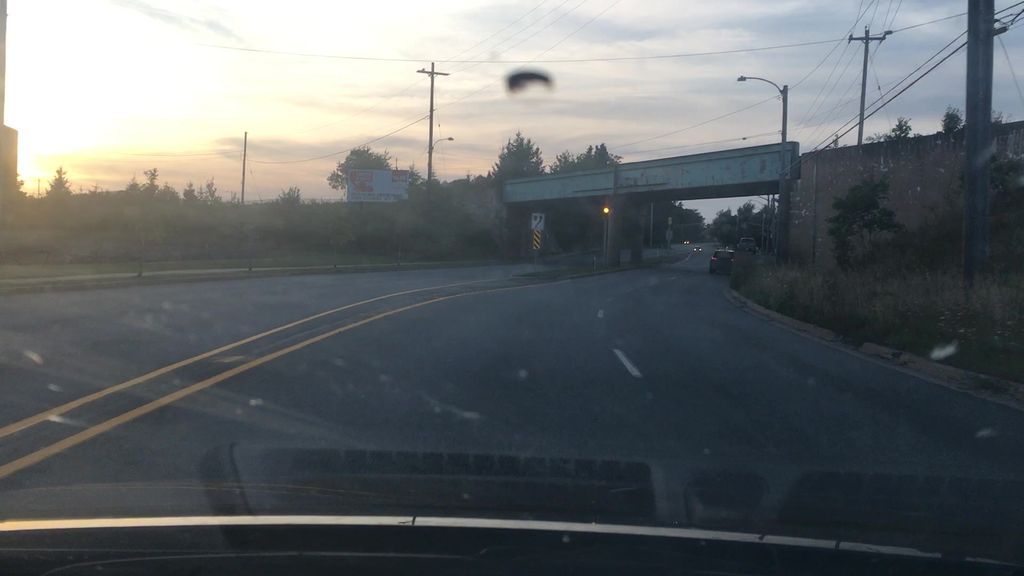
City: halifax